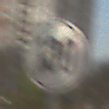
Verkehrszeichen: EndeGeschwindigkeit130
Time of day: MorningAfternoon
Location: Outdoor (Urban)
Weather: PartlyCloudy
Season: NotSpecified
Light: Natural